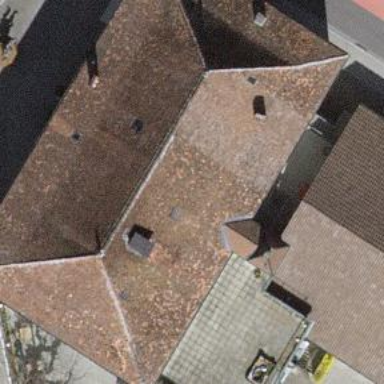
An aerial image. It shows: Restaurant building.